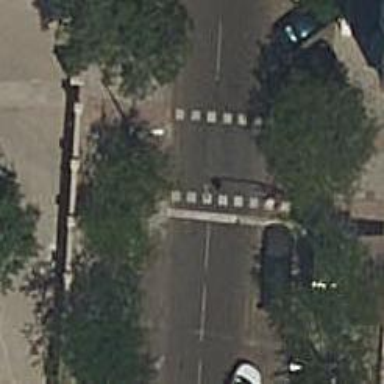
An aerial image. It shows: Crossing with traffic signals.